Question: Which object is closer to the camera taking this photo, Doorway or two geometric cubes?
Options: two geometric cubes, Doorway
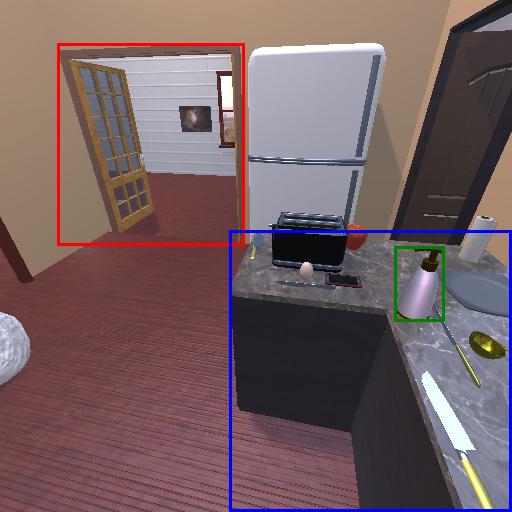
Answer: two geometric cubes